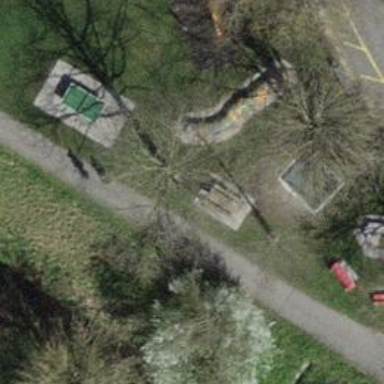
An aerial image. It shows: Picnic table located in leisure land area.